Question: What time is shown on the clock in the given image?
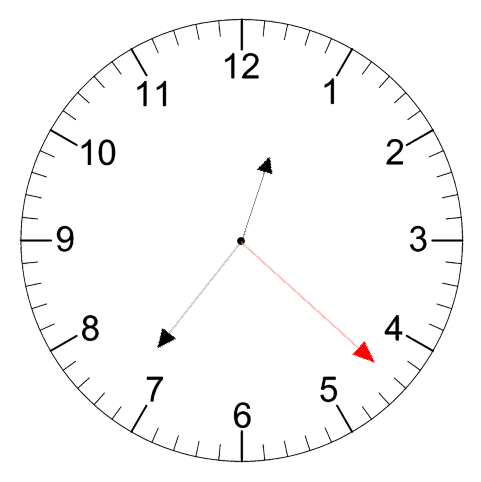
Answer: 12:36:22